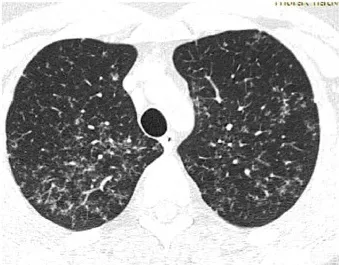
(A-D) HRCT of the lungs: multiple bilateral micronodules predominant in the upper lobes, increased infracarinal lymph nodes.
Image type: radiology (ct)